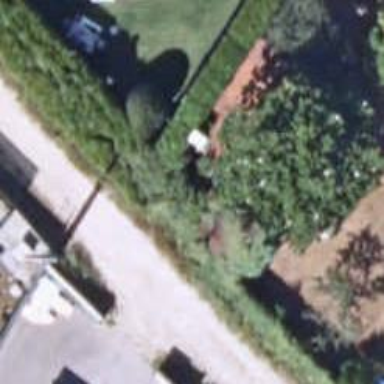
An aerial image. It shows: Fence is in the image.